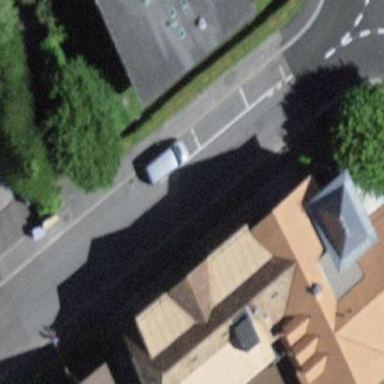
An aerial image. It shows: Parking lane area.